五年级 · 画法几何学
由 4 个 畦堿摆成图三个模型, 从左面看, 是什么样子，请画出来。

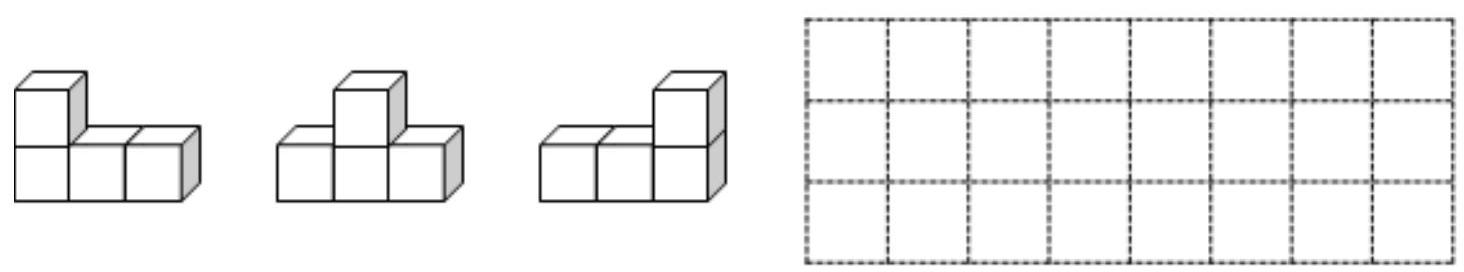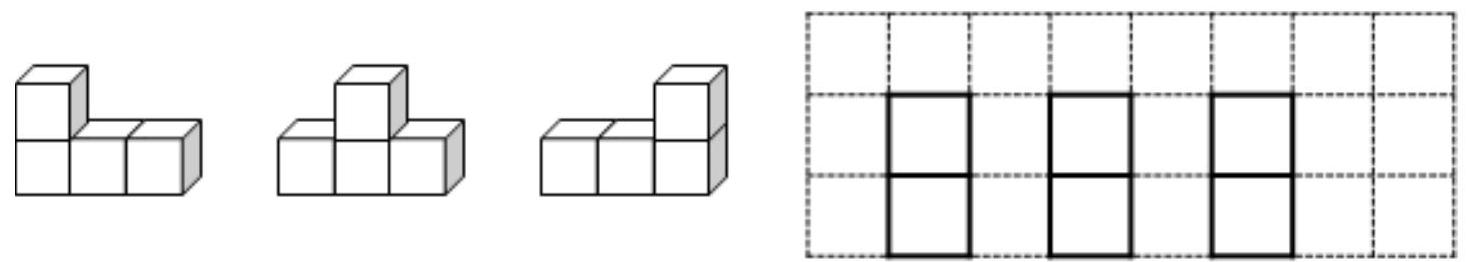
答案: 解见详解

【分析】从左面看都是 1 列, 2 个小正方形, 据此作图。
【详解】如图:

【点睛】分别从左面观察所给几何体, 根据所看到的形状作图即可。